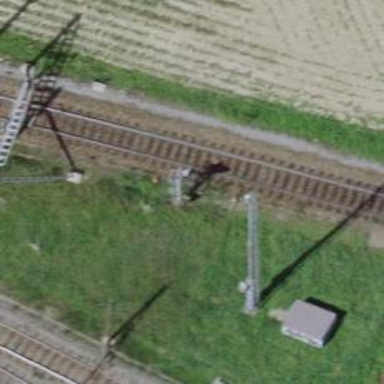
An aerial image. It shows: Railway signal.